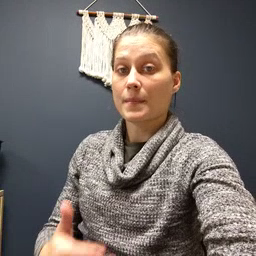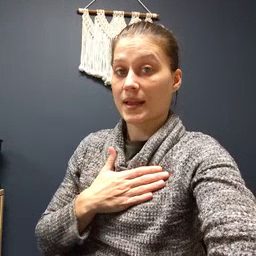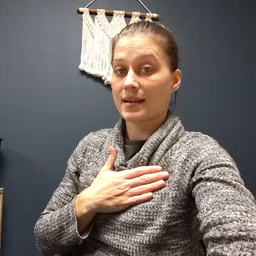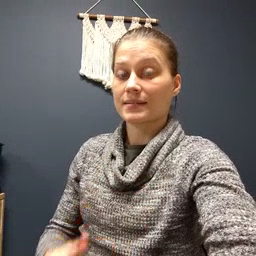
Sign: minemy